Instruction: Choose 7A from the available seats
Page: seats
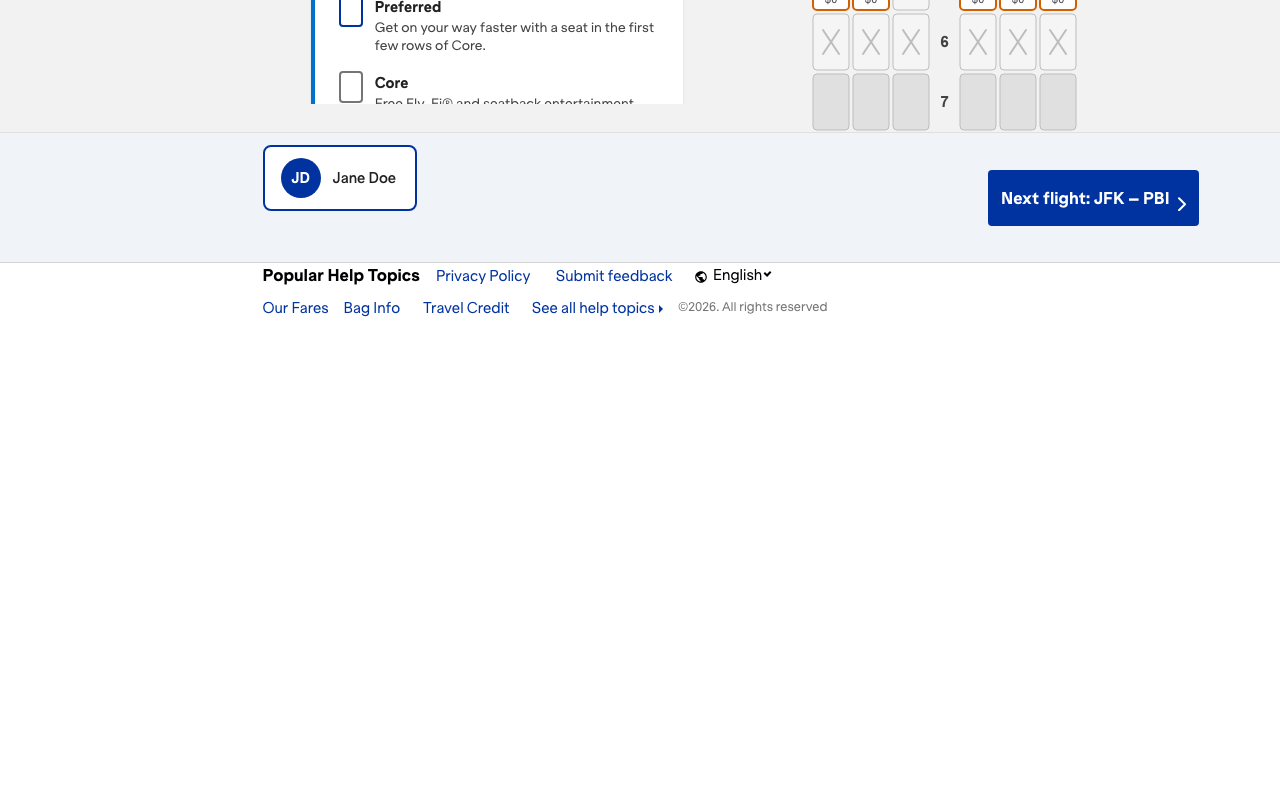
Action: click